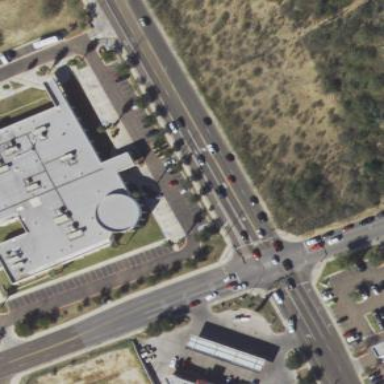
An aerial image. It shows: Clinic building offering healthcare services.